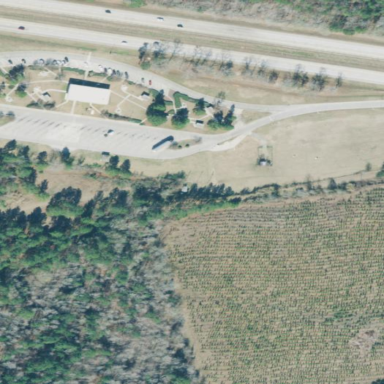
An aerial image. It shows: Rest area along the road.